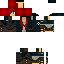
A female human skin with dark skin, wearing red long hair dressed in a red hoodie and red pants, featuring a closed mouth.